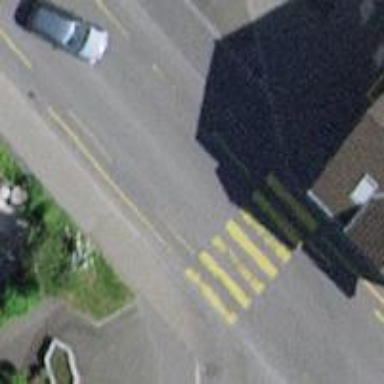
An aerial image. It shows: Marked crossing on the road.